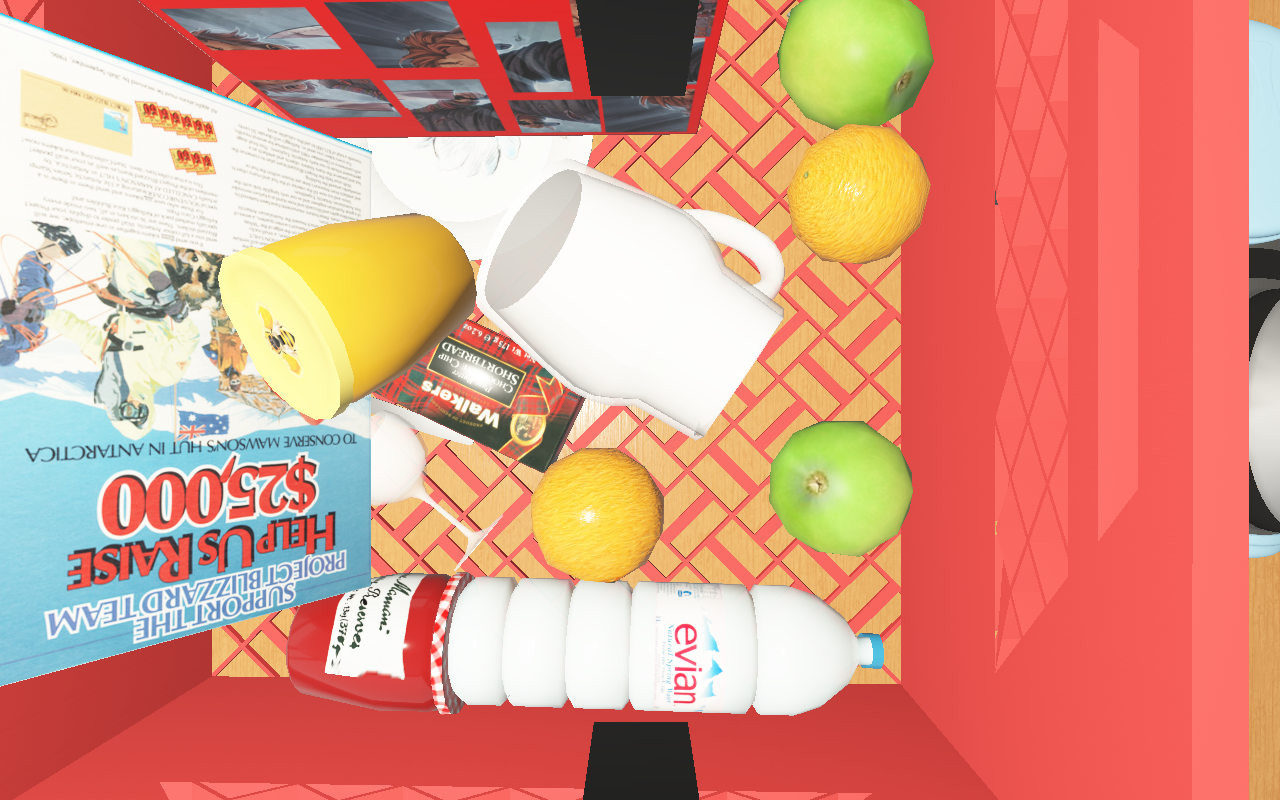
Objects in the scene:
water bottle
apple
orange
orange
spoon
plate
wineglass
jam jar
cereal box